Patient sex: M
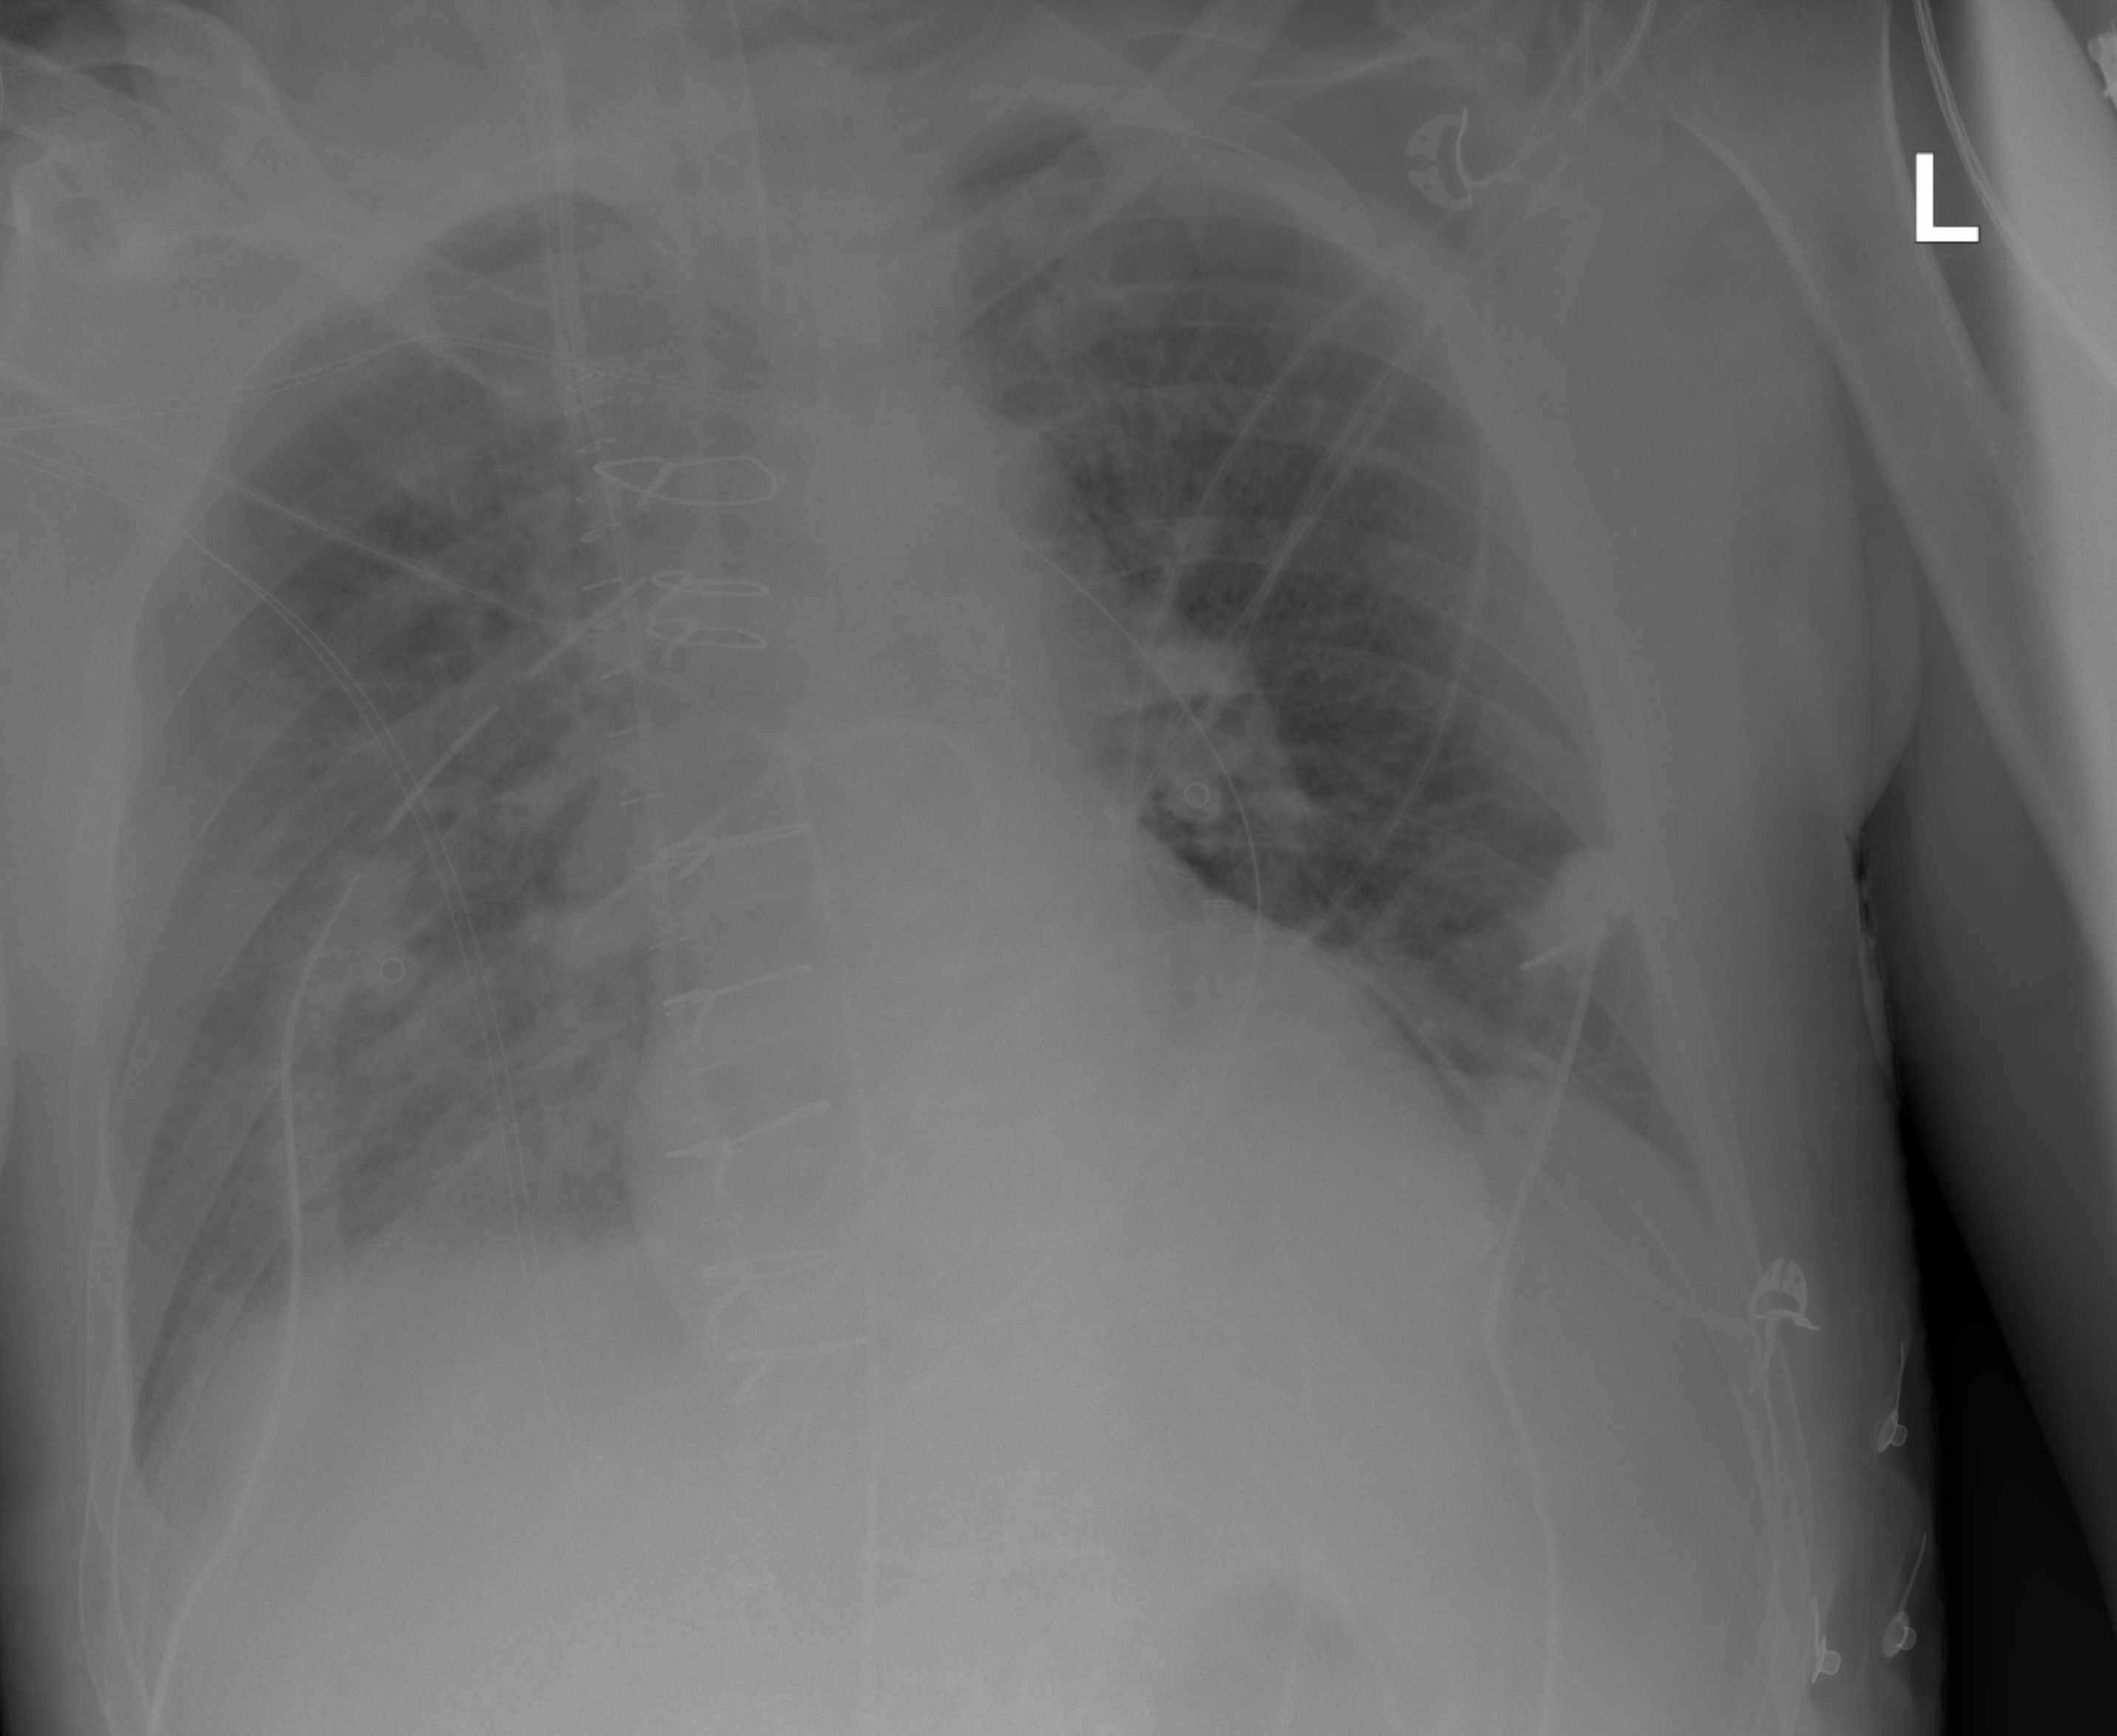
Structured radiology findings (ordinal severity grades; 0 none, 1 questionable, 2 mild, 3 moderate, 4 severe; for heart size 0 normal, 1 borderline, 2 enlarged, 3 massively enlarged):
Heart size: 0
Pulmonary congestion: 2
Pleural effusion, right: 2
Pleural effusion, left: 0
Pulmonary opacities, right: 3
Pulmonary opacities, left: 2
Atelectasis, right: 3
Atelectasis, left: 2